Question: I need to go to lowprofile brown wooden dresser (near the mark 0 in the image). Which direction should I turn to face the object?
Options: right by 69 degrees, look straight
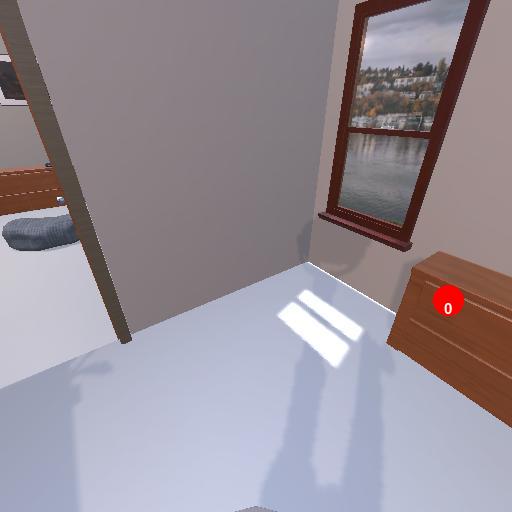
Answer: right by 69 degrees